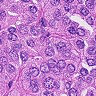
Metastatic tissue present: yes